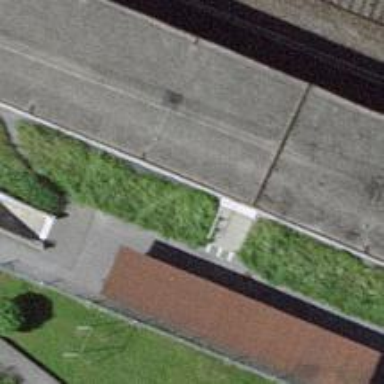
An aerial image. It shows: Set of steps on the road.